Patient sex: M
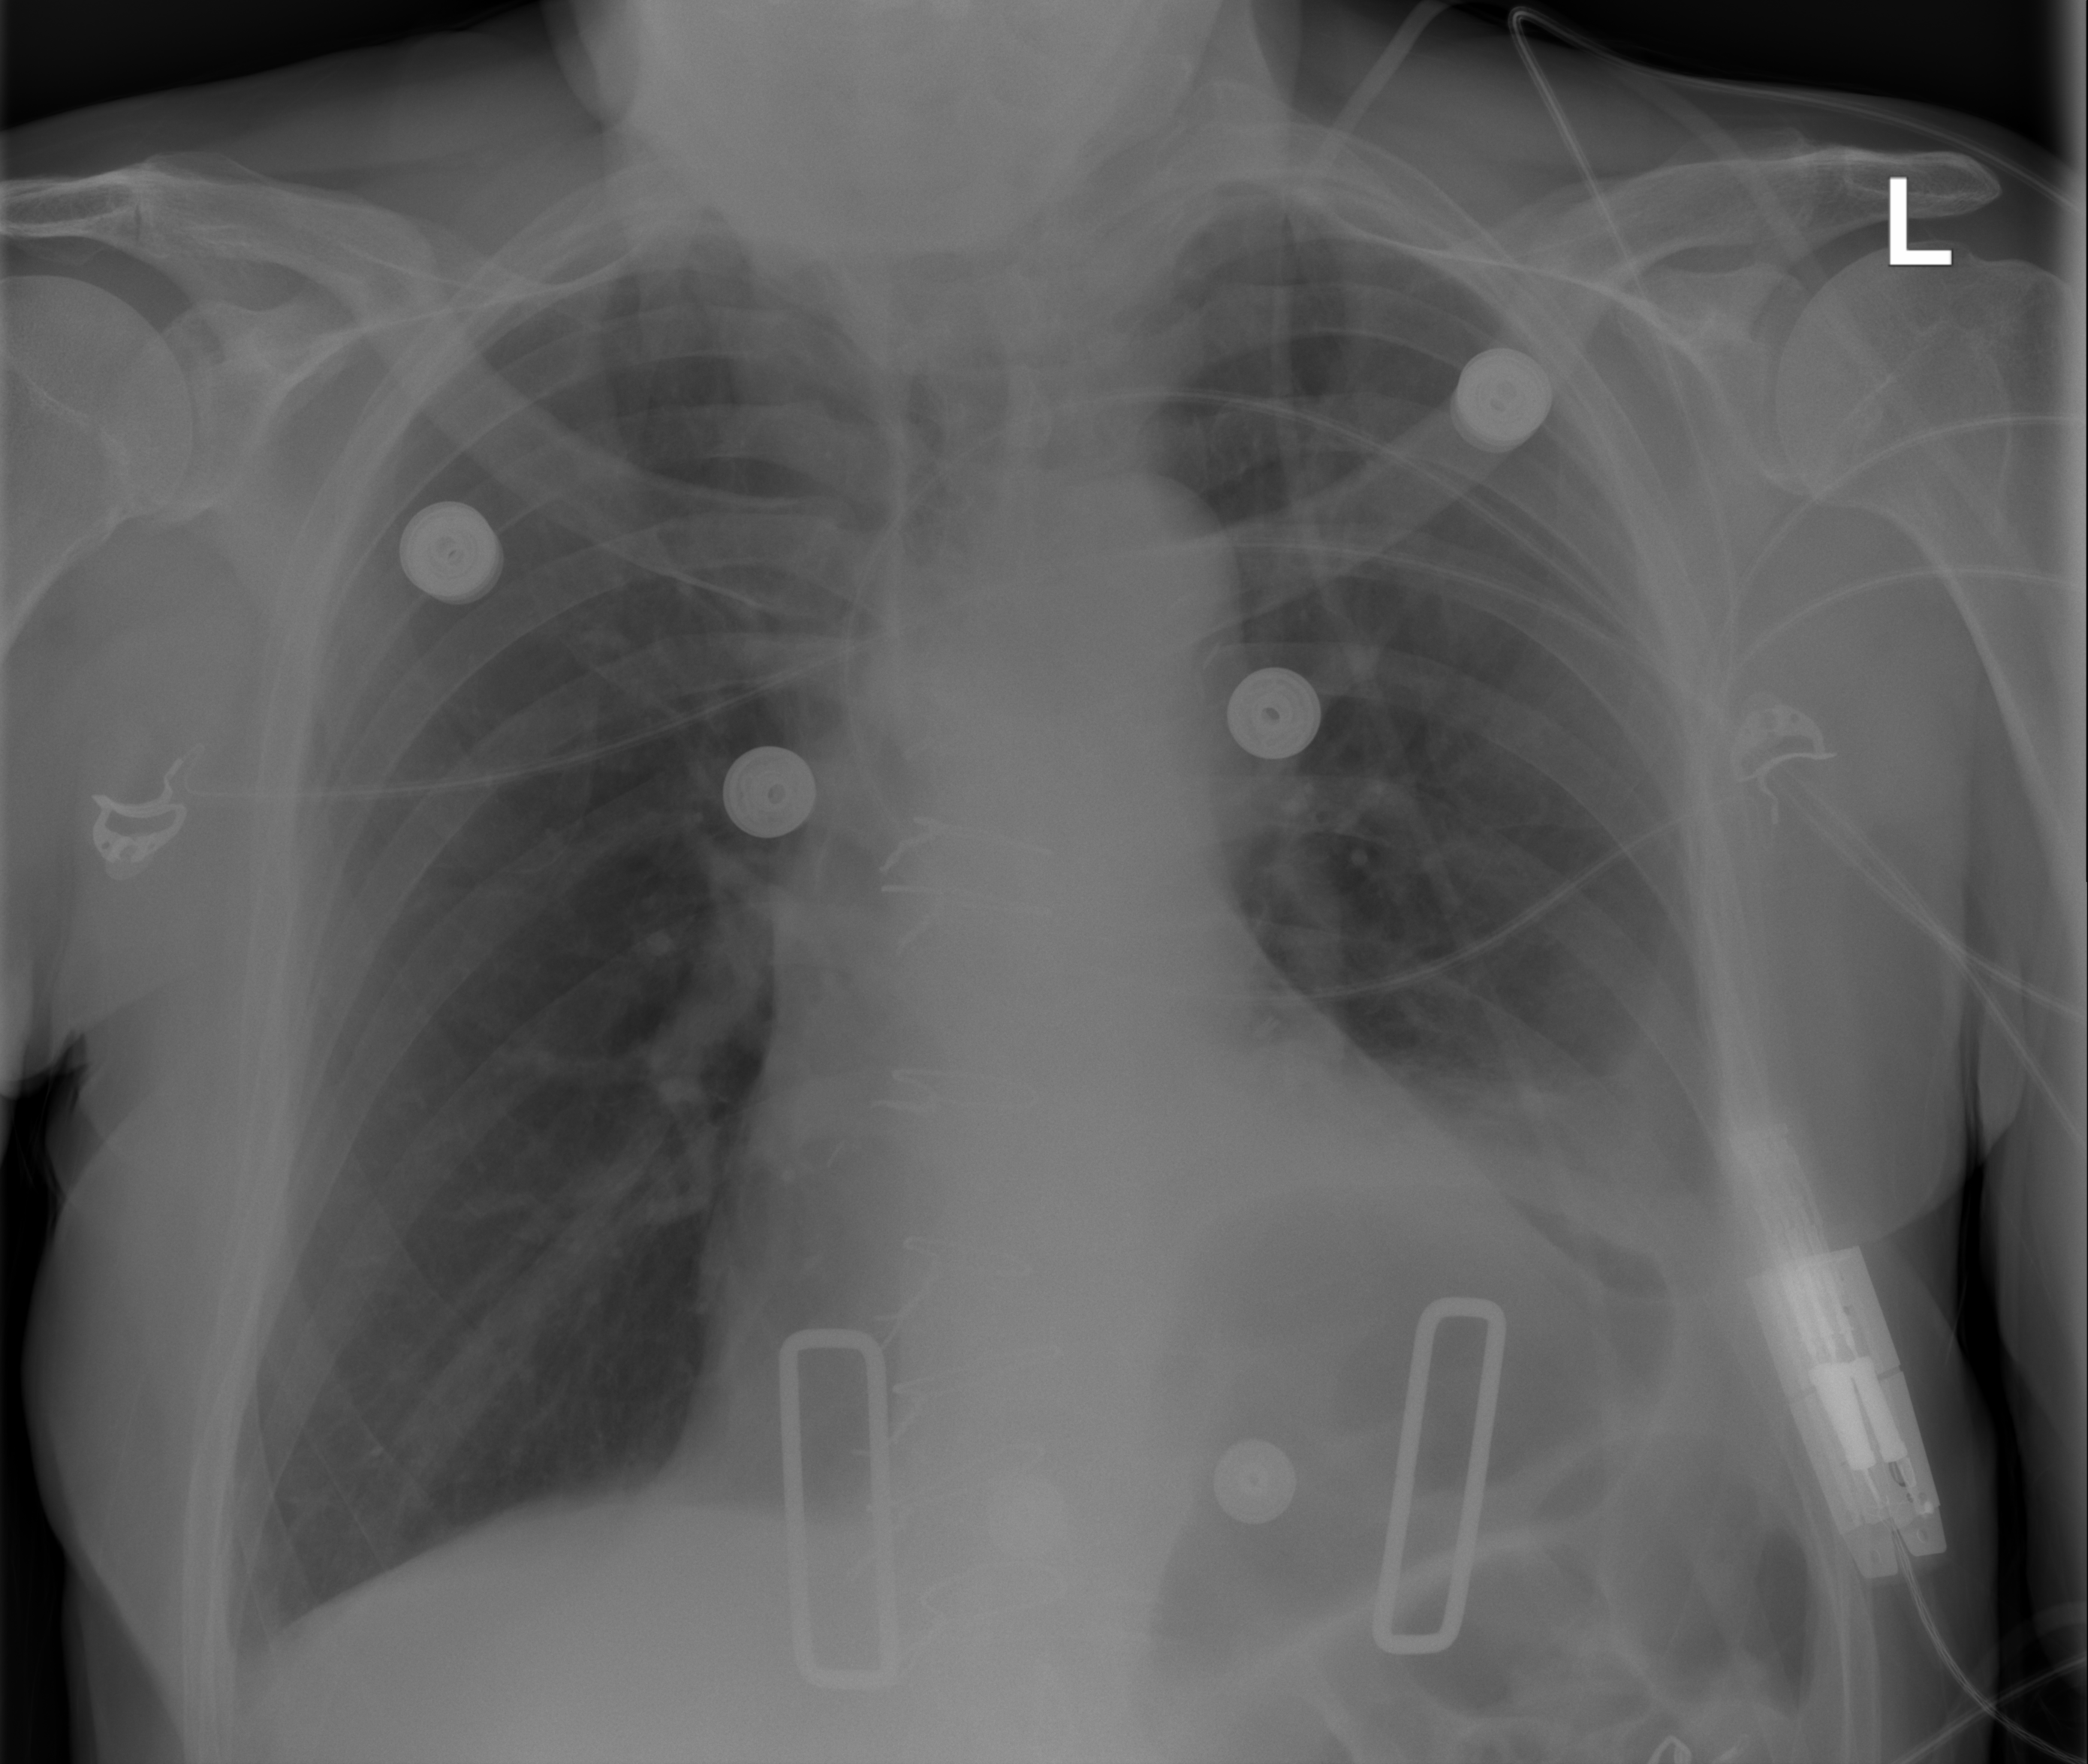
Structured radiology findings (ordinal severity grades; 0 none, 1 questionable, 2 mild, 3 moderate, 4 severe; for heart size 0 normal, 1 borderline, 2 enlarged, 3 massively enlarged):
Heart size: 2
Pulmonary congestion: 0
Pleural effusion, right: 0
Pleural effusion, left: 1
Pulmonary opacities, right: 0
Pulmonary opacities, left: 0
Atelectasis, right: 0
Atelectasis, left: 2